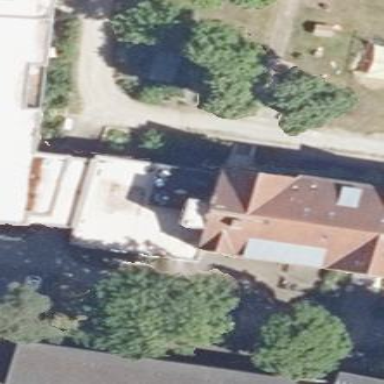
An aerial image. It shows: Building with flat white roof.